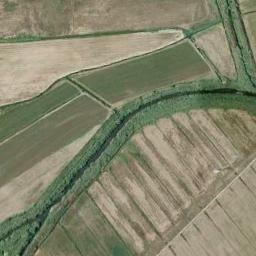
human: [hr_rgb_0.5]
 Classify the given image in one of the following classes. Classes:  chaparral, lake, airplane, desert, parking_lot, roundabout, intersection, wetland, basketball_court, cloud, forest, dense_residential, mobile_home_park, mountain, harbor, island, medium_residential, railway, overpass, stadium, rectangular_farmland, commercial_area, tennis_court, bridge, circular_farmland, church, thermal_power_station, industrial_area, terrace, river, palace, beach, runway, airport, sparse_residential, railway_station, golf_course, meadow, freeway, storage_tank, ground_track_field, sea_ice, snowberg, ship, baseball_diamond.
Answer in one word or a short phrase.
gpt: river